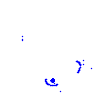
Particle: pion